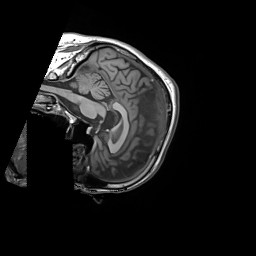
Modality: T1w
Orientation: sagittal
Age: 69
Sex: male
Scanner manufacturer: siemens
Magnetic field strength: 3 T
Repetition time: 1.55 s
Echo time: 0.00234 s